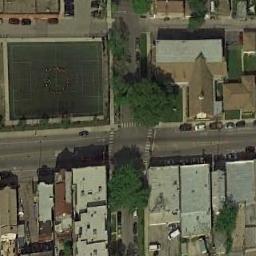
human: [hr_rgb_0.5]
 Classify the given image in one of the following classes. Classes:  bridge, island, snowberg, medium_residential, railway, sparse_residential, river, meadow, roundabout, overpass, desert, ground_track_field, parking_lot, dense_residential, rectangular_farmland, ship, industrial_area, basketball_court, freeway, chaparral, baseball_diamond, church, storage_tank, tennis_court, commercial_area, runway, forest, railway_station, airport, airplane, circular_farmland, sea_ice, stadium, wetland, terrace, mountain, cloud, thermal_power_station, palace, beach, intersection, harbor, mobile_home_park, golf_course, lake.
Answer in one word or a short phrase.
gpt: intersection